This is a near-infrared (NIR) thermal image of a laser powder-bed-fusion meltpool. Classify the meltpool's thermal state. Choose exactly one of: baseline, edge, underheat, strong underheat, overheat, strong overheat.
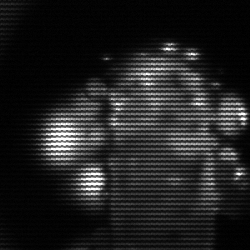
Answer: strong underheat